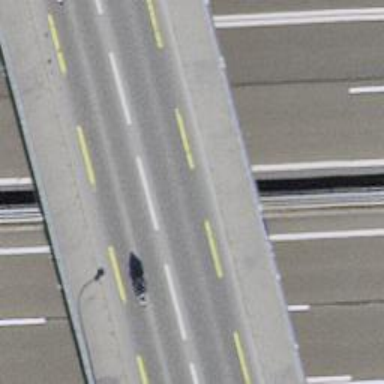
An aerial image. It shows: Primary highway bridge with asphalt surface and designated cycle lane.